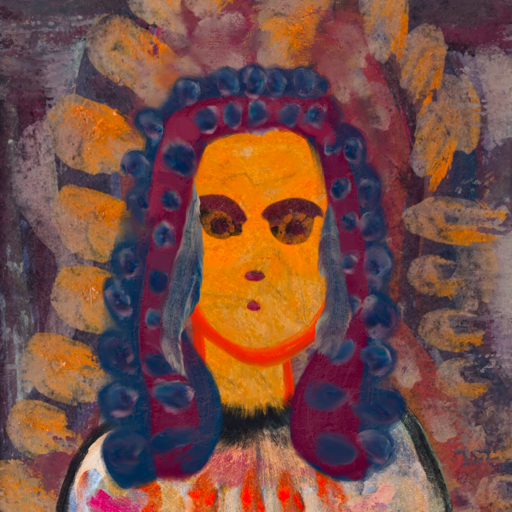
Background: Doll, Head And Neck Front: Sisters, Face Front: Doll, Bust: Childish, Hair Front: Hill_Girl, Head Accessory: Blank, Second Necklace: Blank, Necklace: Blank, Baby: Blank